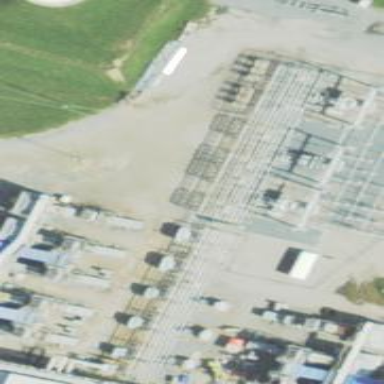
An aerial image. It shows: Distribution power substation secured by fence.